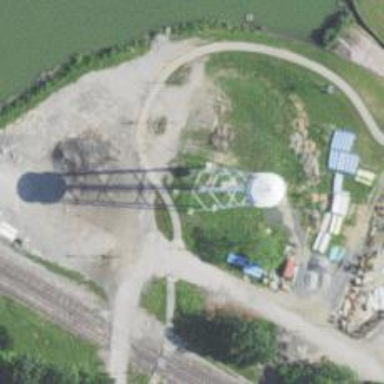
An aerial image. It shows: Water tower that is man-made.